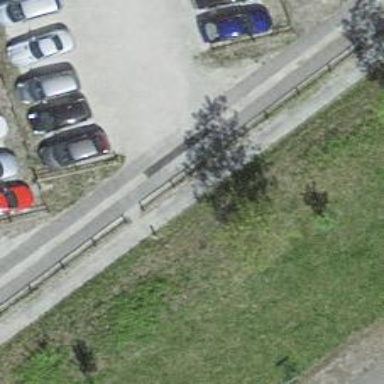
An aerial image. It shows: Road serving as parking aisle.